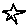
Label: star